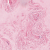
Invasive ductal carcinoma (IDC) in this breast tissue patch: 0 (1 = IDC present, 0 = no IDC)